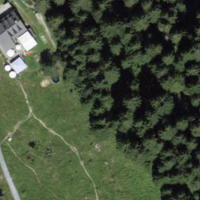
EUNIS habitat code: 43
Species observed at this site:
Pteridium aquilinum
Verbascum thapsus